Interaction volume radius: 5 \u00c5
Interaction volume height: 15 \u00c5
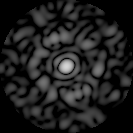
Disorder parameter: 0.8287